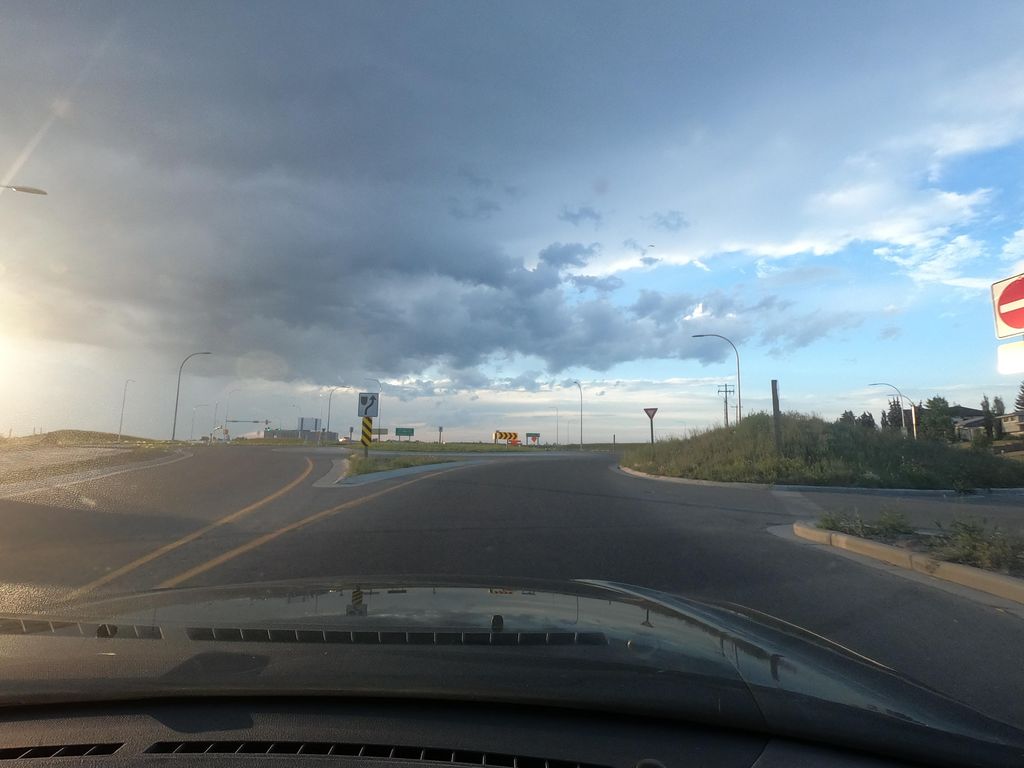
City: calgary